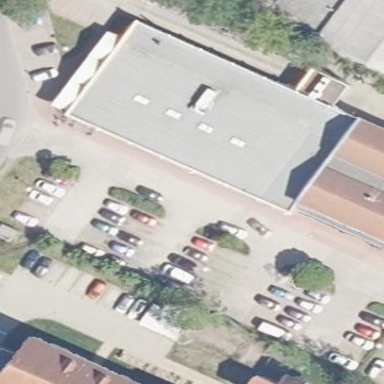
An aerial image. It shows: Supermarket located in building.